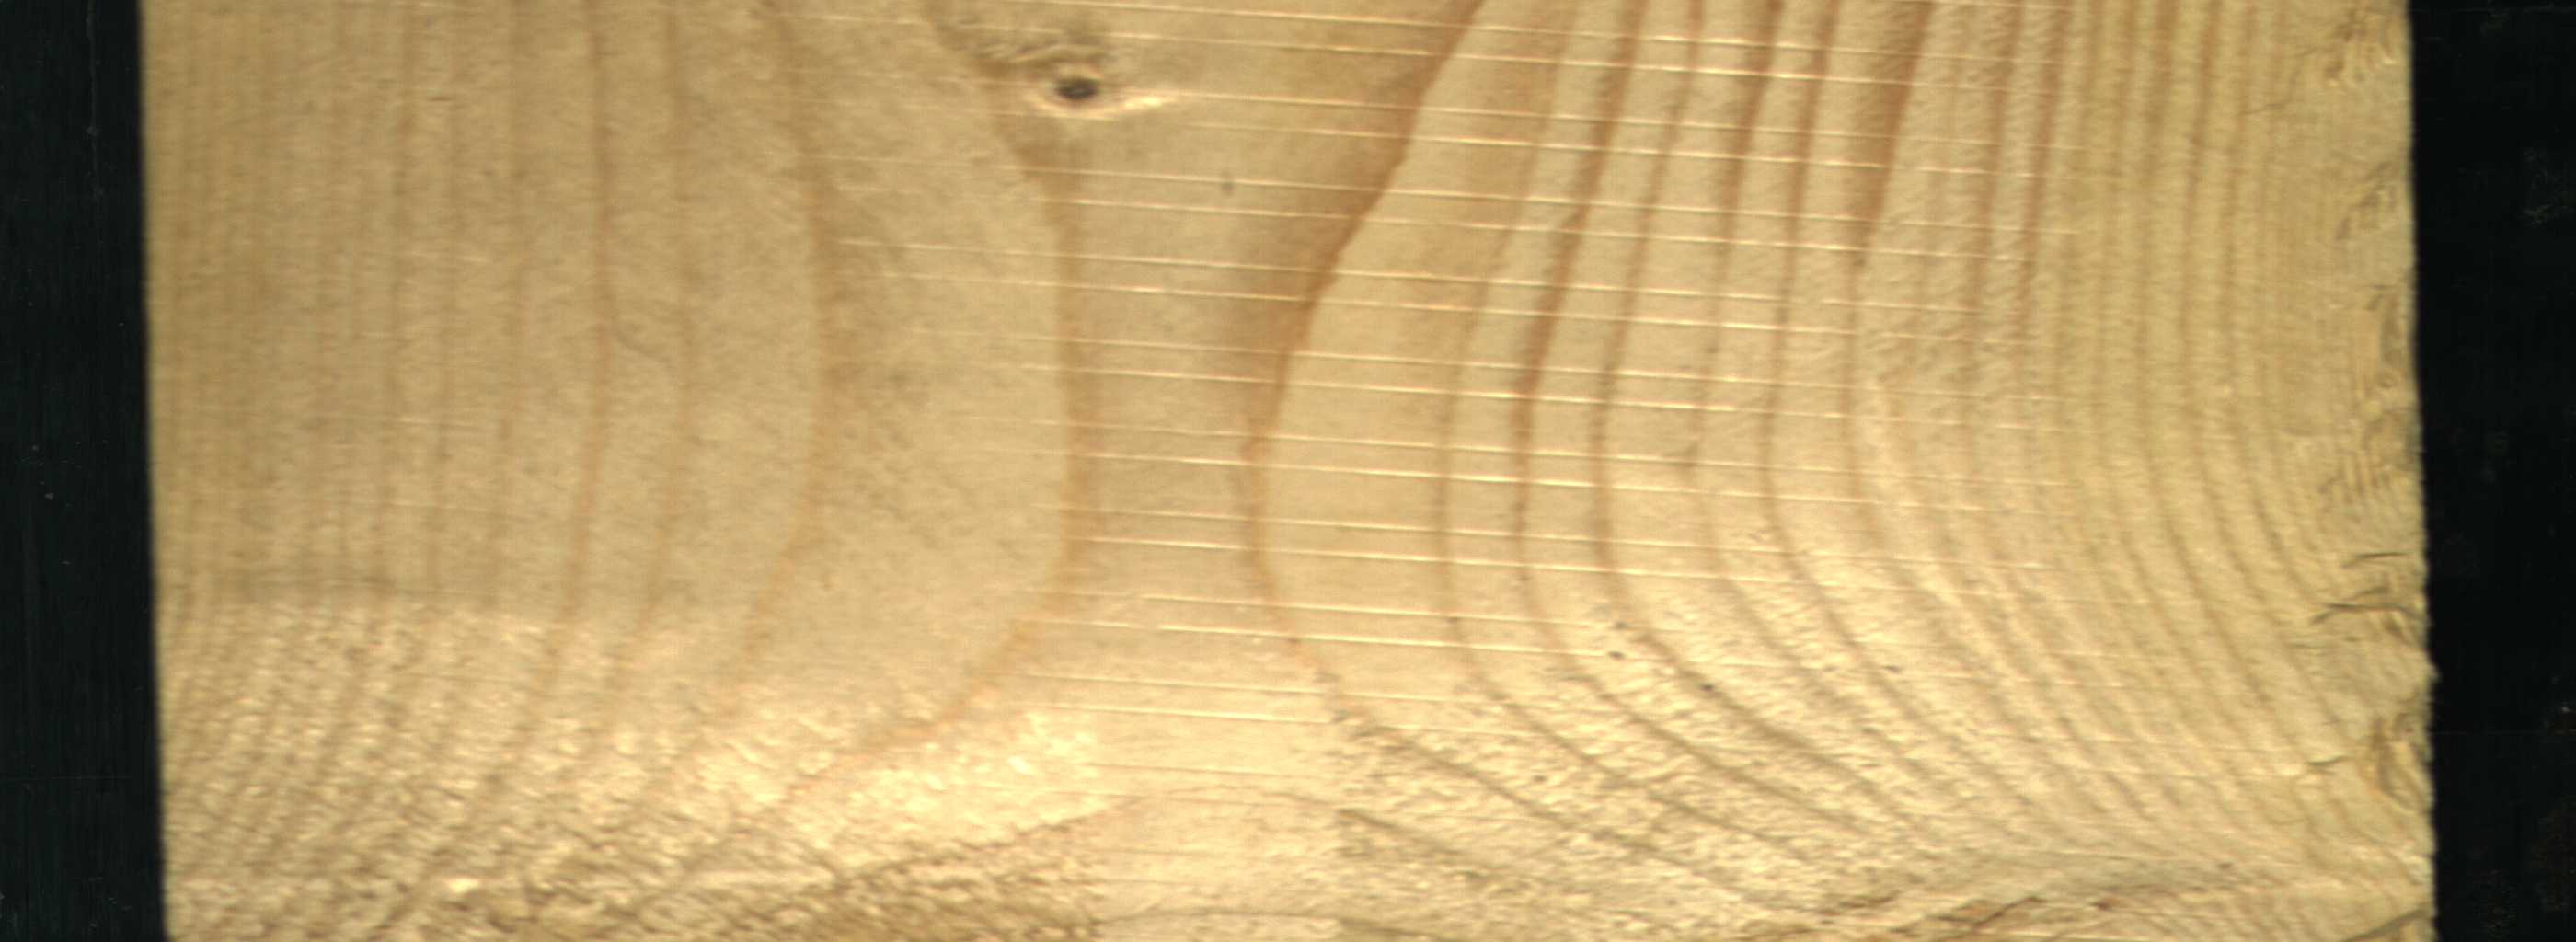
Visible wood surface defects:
Live_Knot